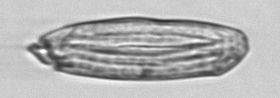
Label: Katodinium_or_Torodinium